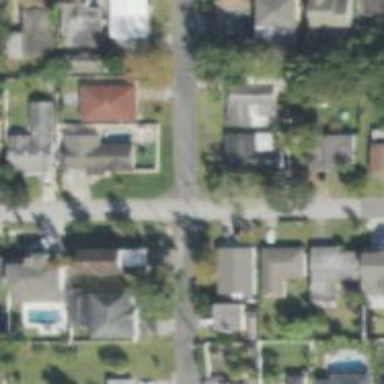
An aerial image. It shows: Residential road with asphalt surface. Sidewalk is present on the left side.